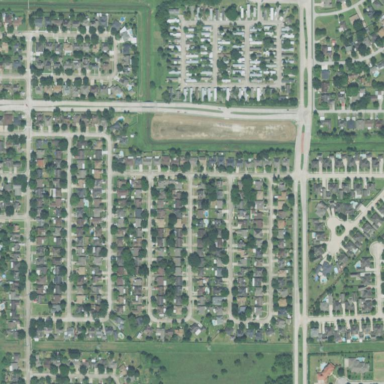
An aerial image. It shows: Single-family residential neighbourhood.